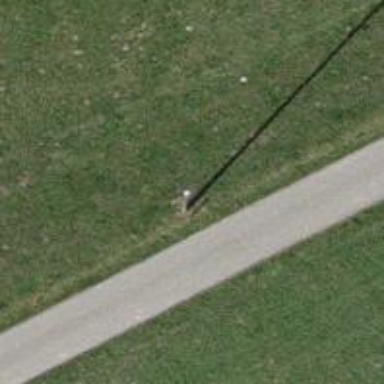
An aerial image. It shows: Power pole.